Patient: sex F, age 46
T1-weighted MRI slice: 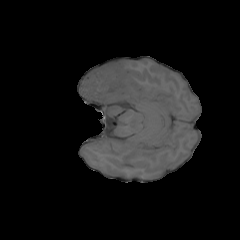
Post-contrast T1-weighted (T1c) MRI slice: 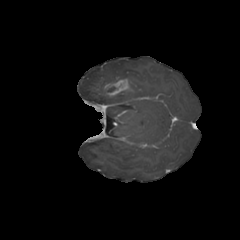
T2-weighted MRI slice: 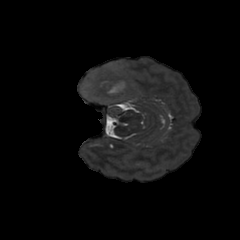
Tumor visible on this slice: yes
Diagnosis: Glioblastoma, IDH-wildtype
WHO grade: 4